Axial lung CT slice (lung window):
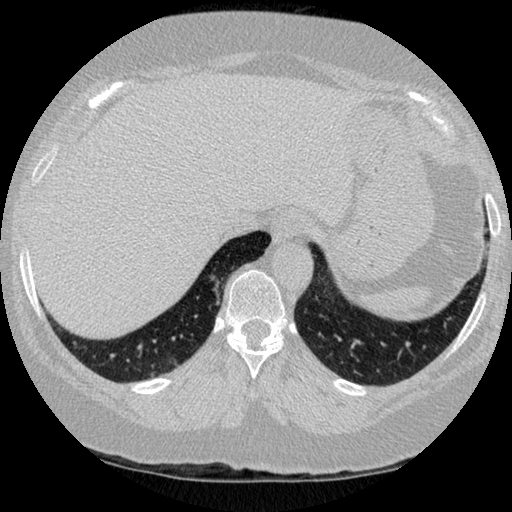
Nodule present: no